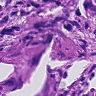
Metastatic tissue present: yes